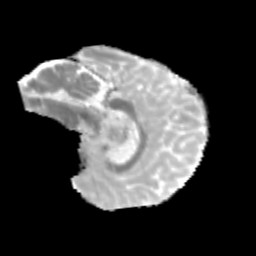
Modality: MD
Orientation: sagittal
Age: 12
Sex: male
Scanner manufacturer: siemens
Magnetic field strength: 3 T
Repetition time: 3.8 s
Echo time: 0.07 s